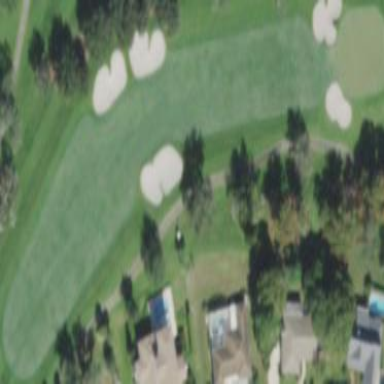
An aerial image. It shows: Grassy area designated as golf fairway.